Interaction volume radius: 5 \u00c5
Interaction volume height: 10 \u00c5
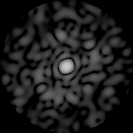
Disorder parameter: 0.8432